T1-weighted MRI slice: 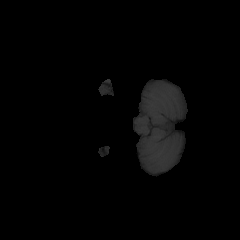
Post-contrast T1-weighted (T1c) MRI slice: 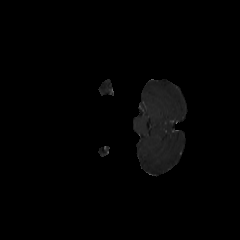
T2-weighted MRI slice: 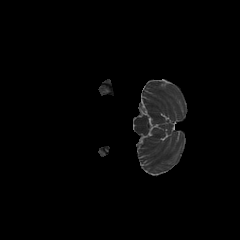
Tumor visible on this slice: no